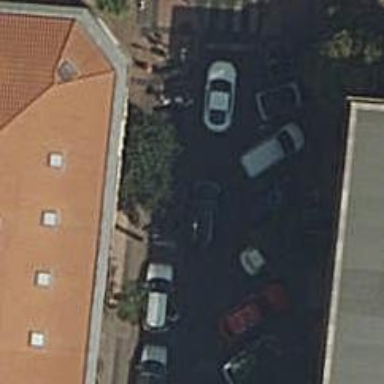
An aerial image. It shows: Motorcycle parking area.